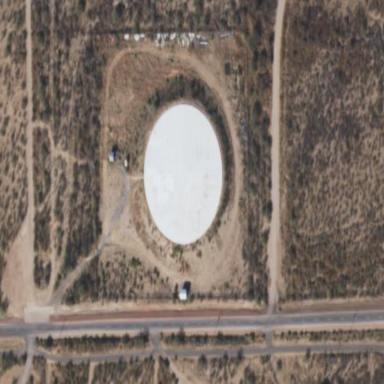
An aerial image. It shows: Water storage area.